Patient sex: F
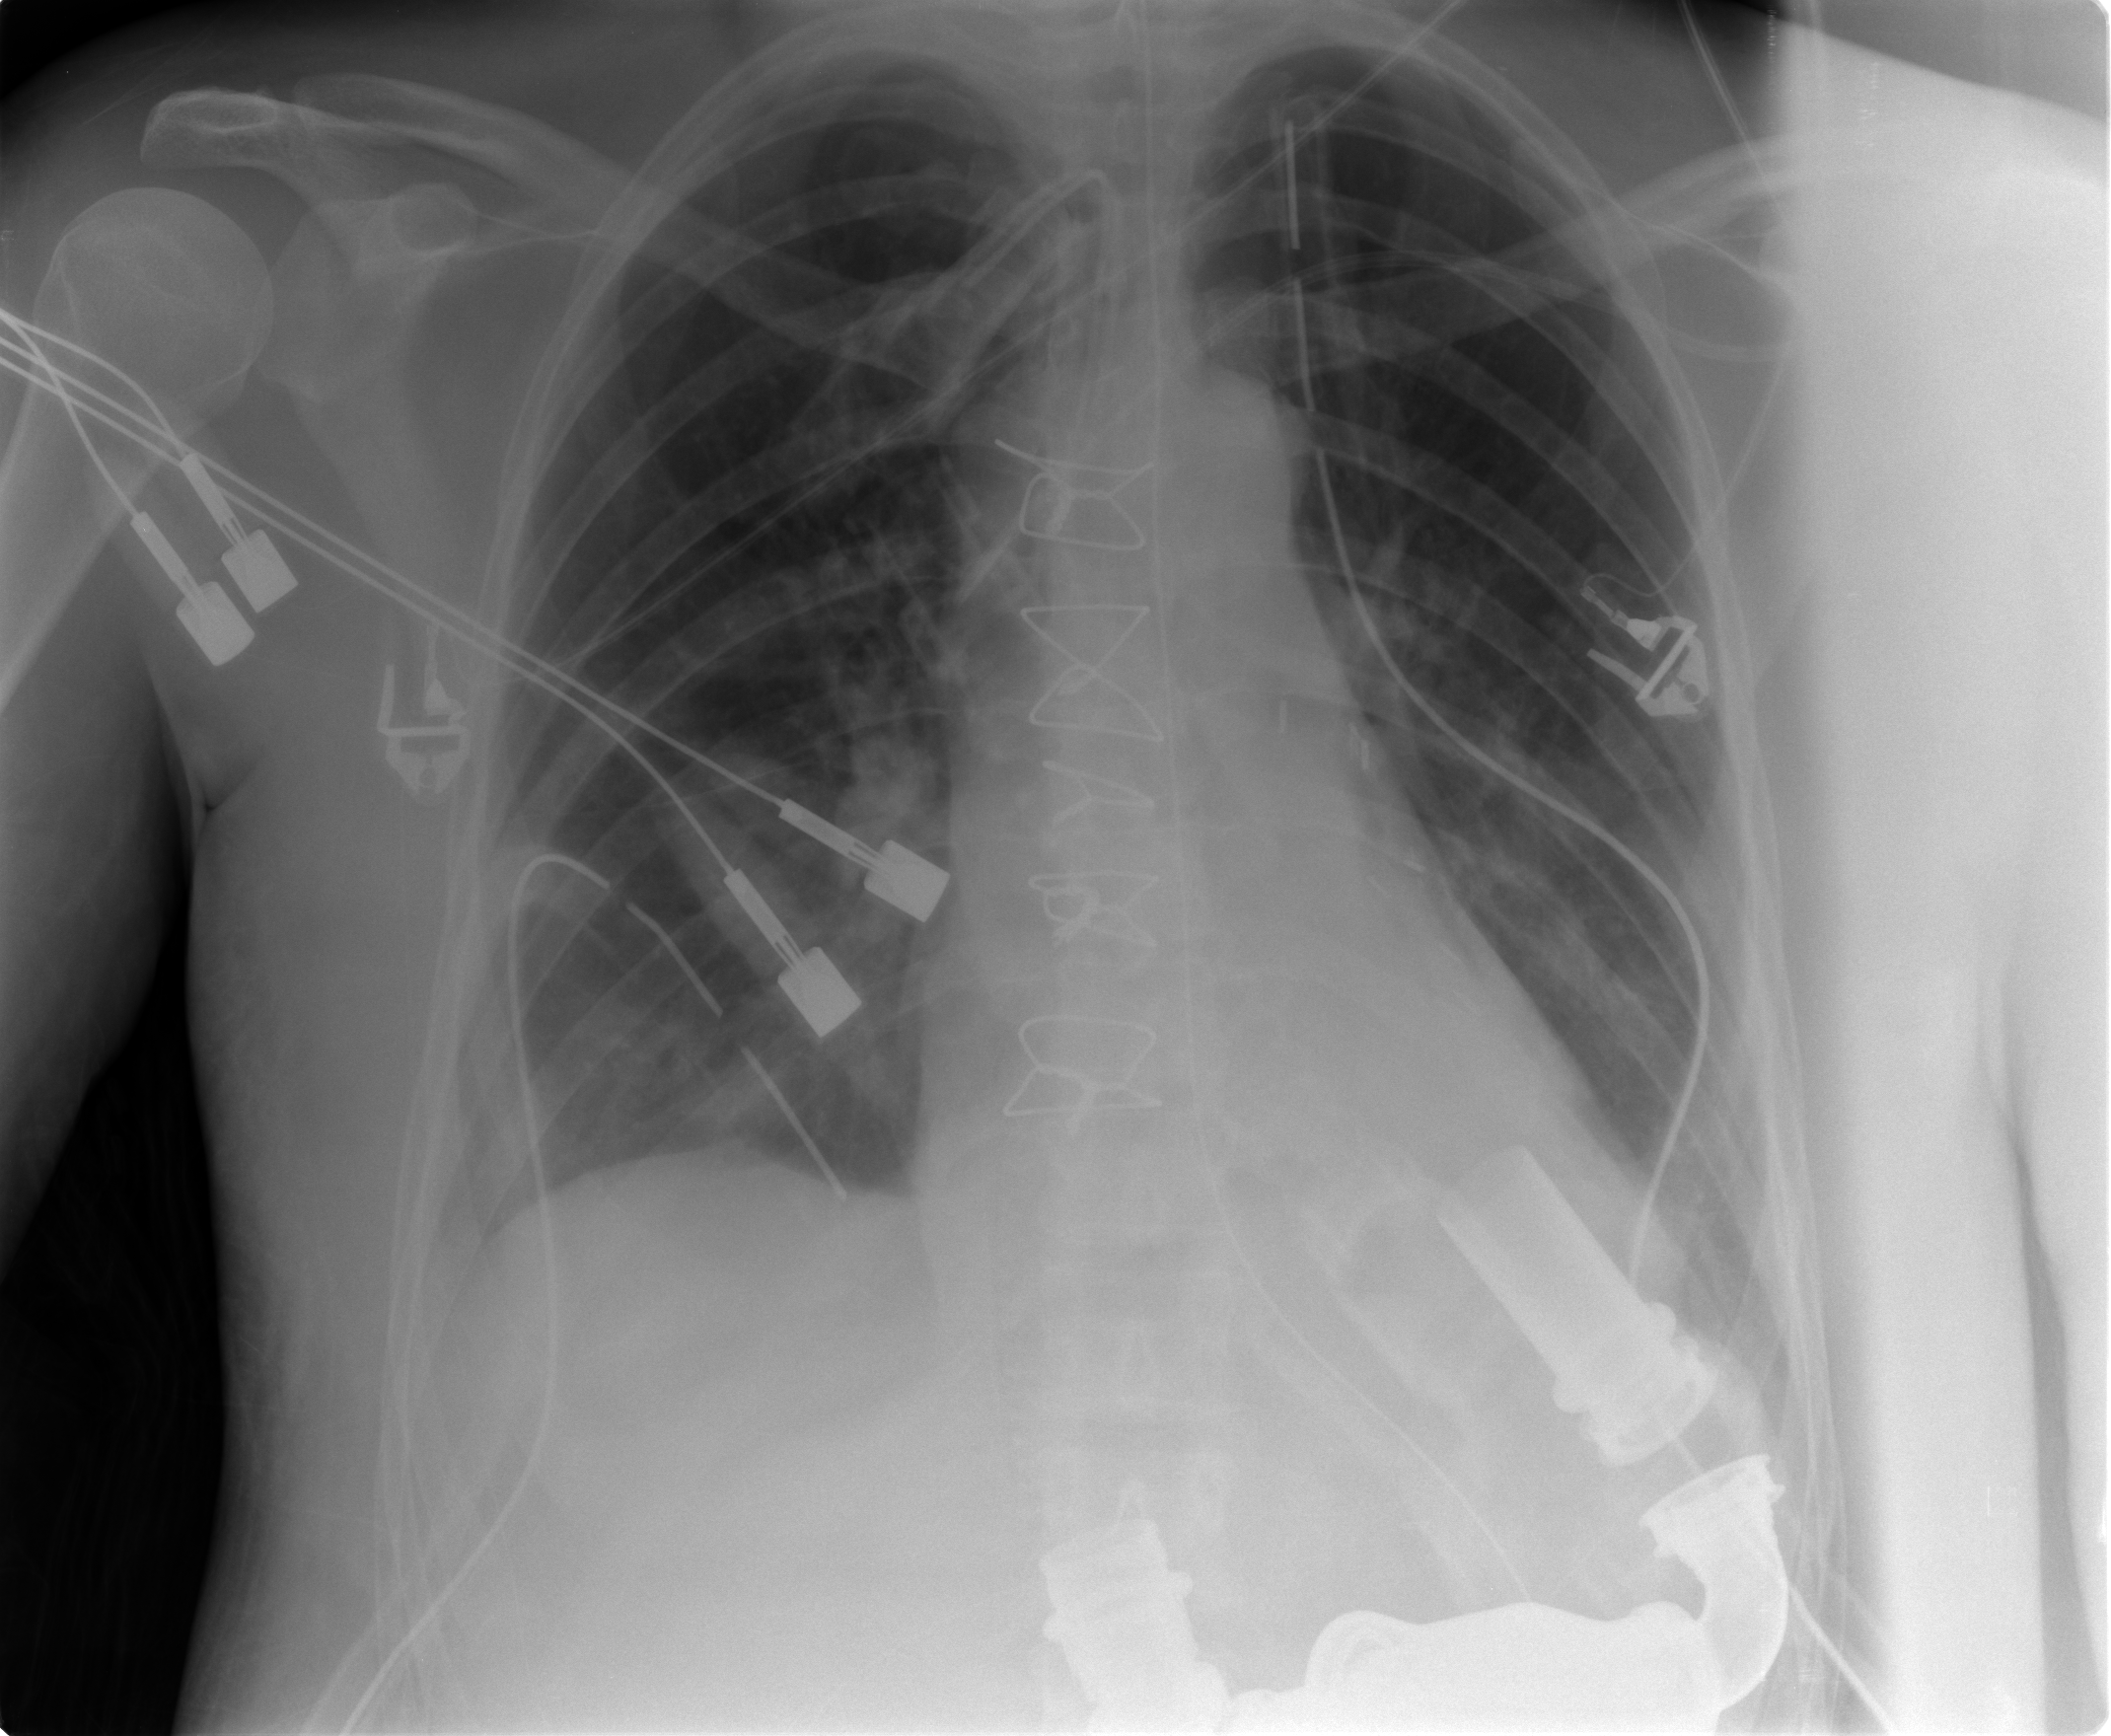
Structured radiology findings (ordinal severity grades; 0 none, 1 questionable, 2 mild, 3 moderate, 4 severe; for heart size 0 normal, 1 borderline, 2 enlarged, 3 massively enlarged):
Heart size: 0
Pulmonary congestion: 0
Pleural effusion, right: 1
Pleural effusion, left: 0
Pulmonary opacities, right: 0
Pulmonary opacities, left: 0
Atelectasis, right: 2
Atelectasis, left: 1